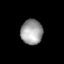
Tissue: lung
Cell type: Endothelial cells
Senescence score: 0.7325
Nuclear area (px): 541
Mean DAPI intensity: 156.168